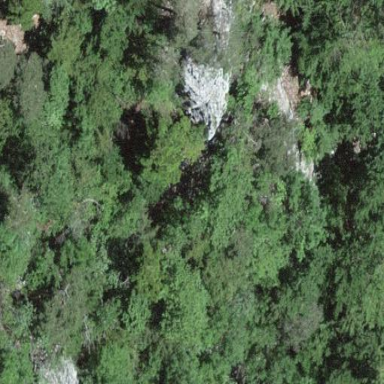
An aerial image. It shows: Landscape dominated by bare rock.